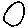
Label: circle